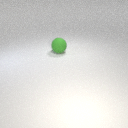
large green rubber sphere